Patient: sex M, age 30
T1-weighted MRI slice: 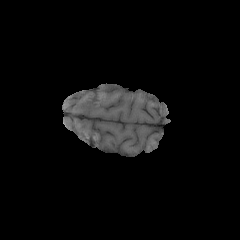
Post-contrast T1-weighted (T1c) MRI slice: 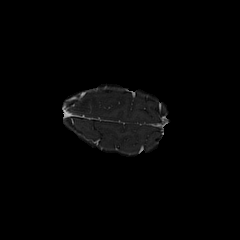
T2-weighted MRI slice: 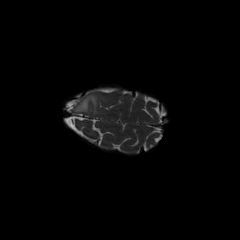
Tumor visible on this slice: yes
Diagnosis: Astrocytoma, IDH-mutant
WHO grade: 3